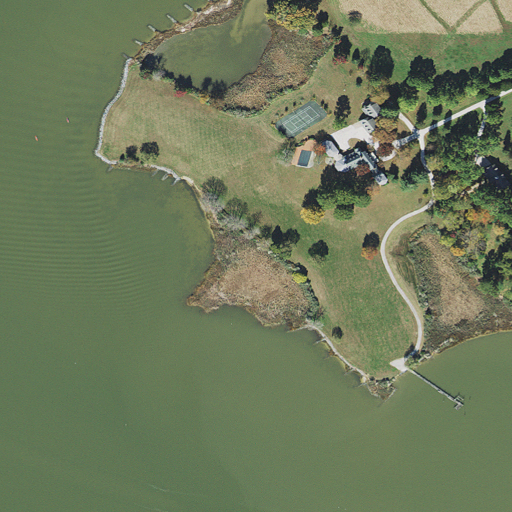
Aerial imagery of cape in Maryland named Eastwood Point containing open water, cultivated crops, herbaceous wetlands, woody wetlands, mixed forest, open development, low intensity development, and barren land